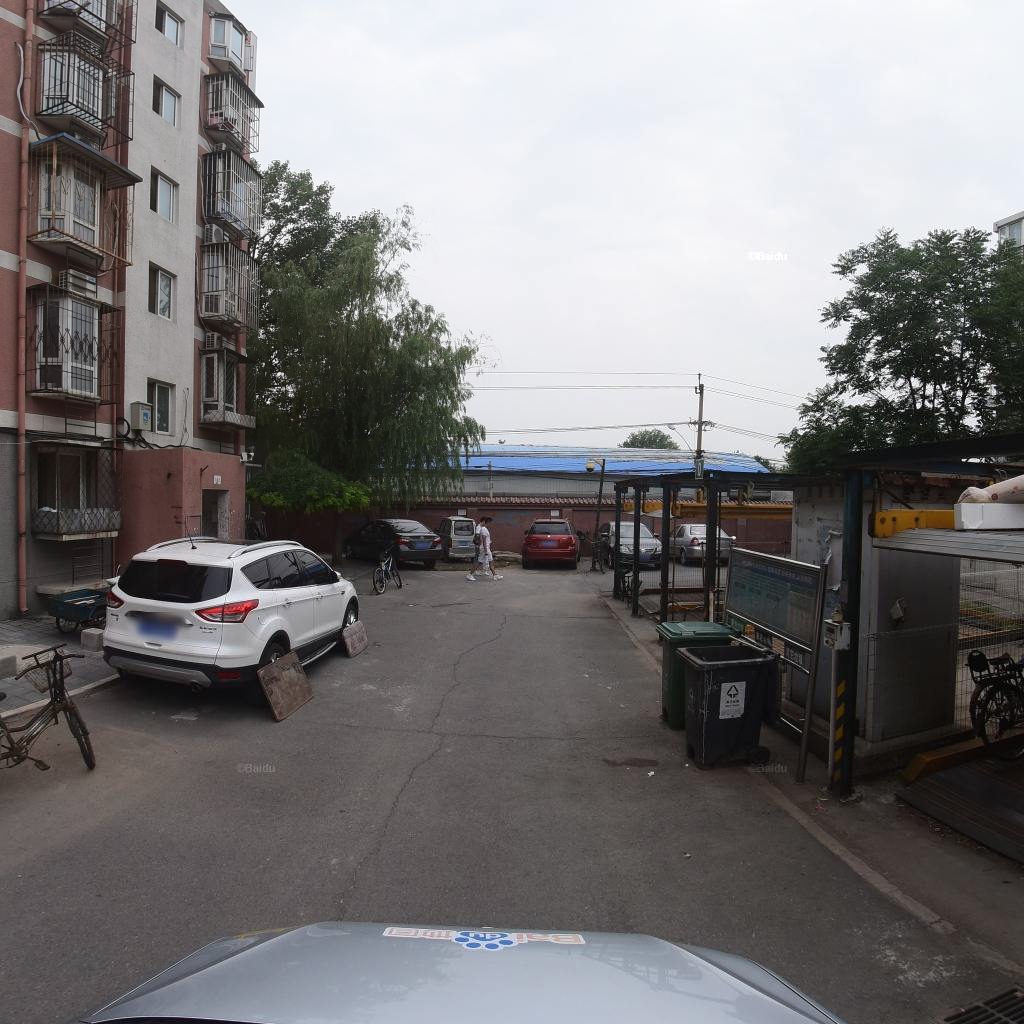
Region: Fengtai
Road damage annotations: longitudinal crack, longitudinal crack, transverse crack, transverse crack